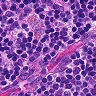
Metastatic tissue present: no